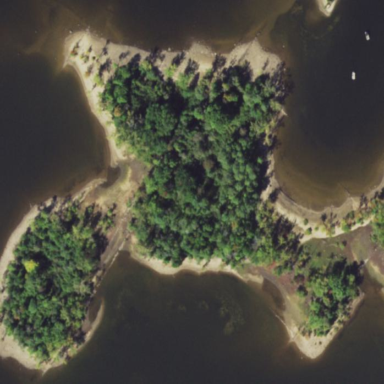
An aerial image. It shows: Islet.